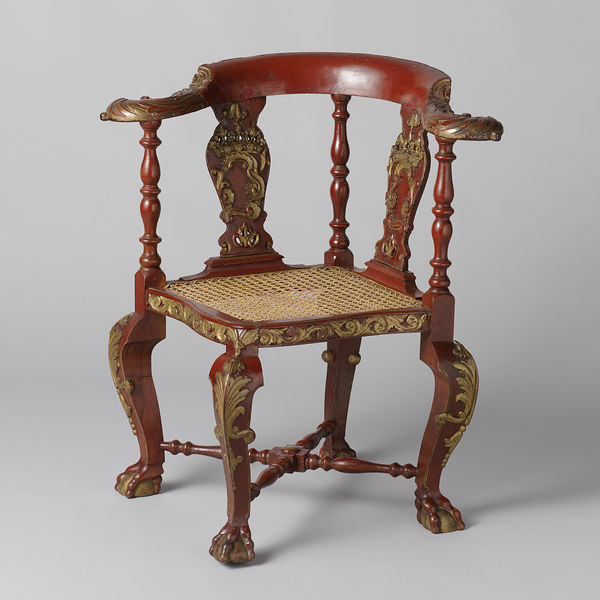
Titel: Armstoel van beschilderd Indonesisch hout
Standort: Amsterdam
Institution: Rijksmuseum
Schlagwörter: chair, crown, fancy, ornate, red, stool, throne, gilded, gold, old, seat, sit, pattern, brown, wooden, wood, flower, chaise, baroque, feet, stand, ornament, trim, lean, photo, still life, royal, arms, leaves, design, back, shiny, legs, woven, antiquity, leaf, cold, laquer, tan, lion, photograph, furnished, furniture, handles, corner, gild, gilding, acanthus, carved, spindle, object, captain, curved, decor, decorated, polished, lacquer, lion feet, varnish, wooden chair, single, flattened, mahagony, mahgony, caned, ball and claw, spindles, furnisture, entretoise en x, lion legs, corner chair, rattan, ratan, lion's feet, high status